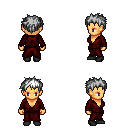
a pixel art fantasy rpg character, female body template, human, tanned skin, red robe, magenta pants, white bedhead hairstyle, black shoes, four views (front, back, left, right), 2x2 character sprite sheet, small pixel art, hard edges, no anti-aliasing